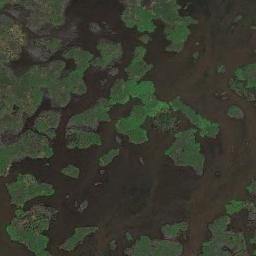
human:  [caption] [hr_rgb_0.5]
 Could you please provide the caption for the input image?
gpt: Half the area of this wetland is dark blue water .

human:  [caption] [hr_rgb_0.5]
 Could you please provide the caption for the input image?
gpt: The wetland consists of green plants and water .

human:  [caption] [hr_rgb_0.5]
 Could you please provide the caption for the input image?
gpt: There are numerous different shapes and sizes of water around the wetlands .

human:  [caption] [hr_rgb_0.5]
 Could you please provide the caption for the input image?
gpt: The river surface in a wetland is covered with green trivial plants .

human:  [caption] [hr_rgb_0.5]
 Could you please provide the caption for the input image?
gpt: There are many green islands on the wetland .